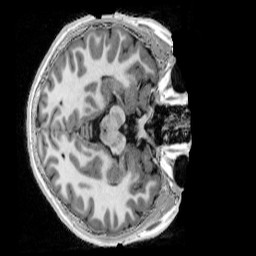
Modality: UNIT1_denoised
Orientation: axial
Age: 11
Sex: male
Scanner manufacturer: siemens
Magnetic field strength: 3 T
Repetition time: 4 s
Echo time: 0.00303 s